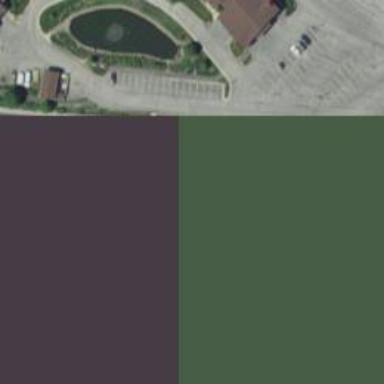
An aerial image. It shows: Parking area.